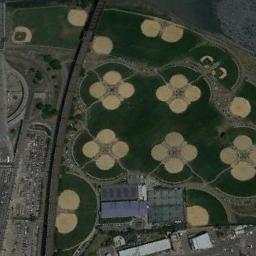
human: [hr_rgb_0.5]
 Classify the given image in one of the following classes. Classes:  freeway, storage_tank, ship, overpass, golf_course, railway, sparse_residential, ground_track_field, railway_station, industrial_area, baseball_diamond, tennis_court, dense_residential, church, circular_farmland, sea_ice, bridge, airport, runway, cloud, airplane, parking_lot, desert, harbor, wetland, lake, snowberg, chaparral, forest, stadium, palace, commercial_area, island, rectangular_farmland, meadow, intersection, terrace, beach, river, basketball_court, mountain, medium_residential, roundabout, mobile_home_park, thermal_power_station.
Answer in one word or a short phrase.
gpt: baseball_diamond